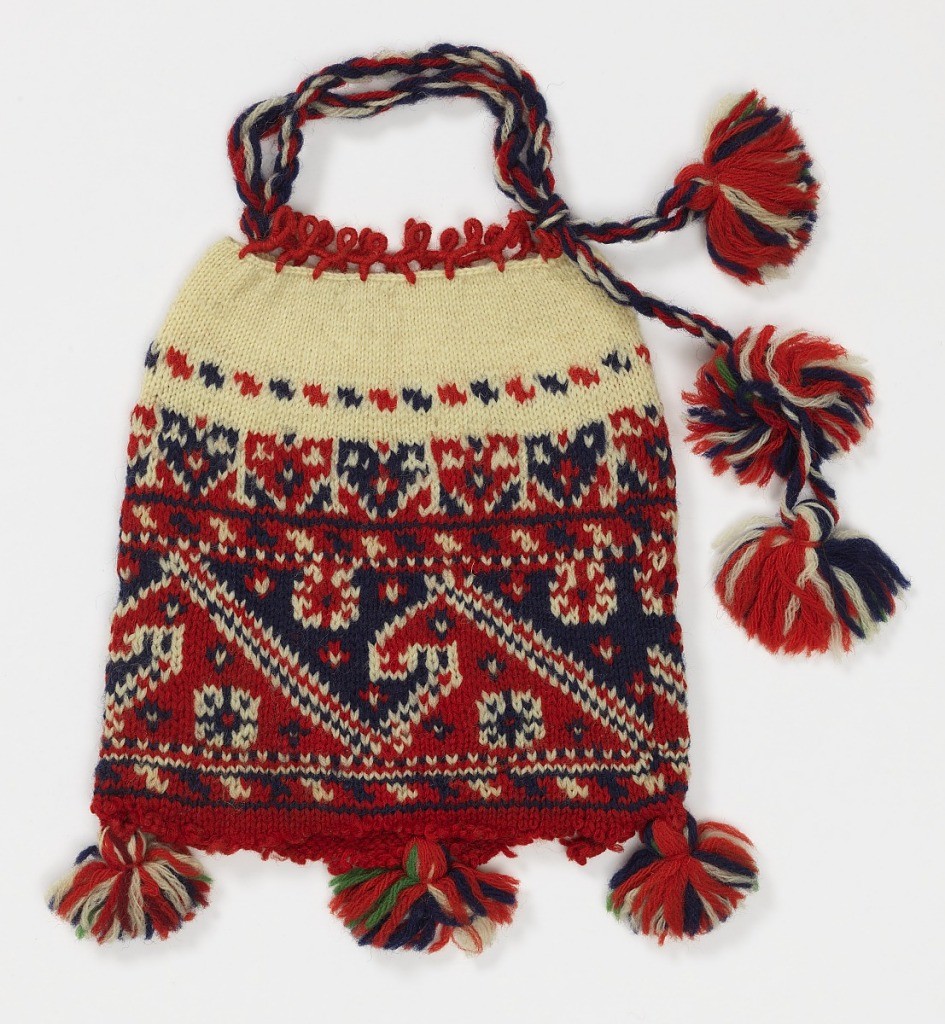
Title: Bag
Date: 19th century
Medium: wool Technique: knitted
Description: Bag knitted in stockinette stitch, with a drawstring at the top; now open at bottom. Deep band of decoration in red and blue on a white ground. Three tassels attached to the bottom. Red, white and blue plaited cord at top, ending in two tassels.